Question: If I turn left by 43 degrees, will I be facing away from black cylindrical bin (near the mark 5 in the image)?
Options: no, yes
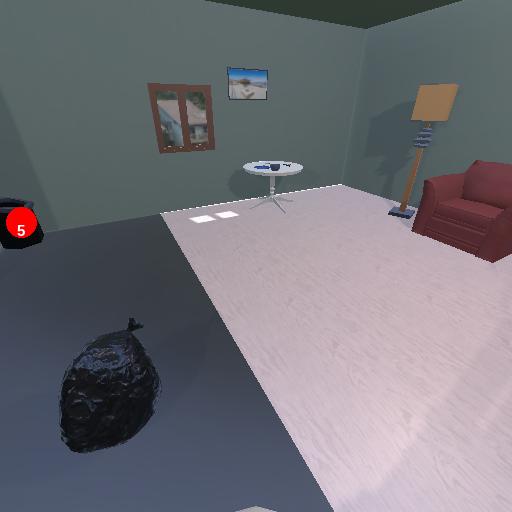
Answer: no